Aerial crown-view tile of a tropical tree (Barro Colorado Island, Panama), acquired 20250217:
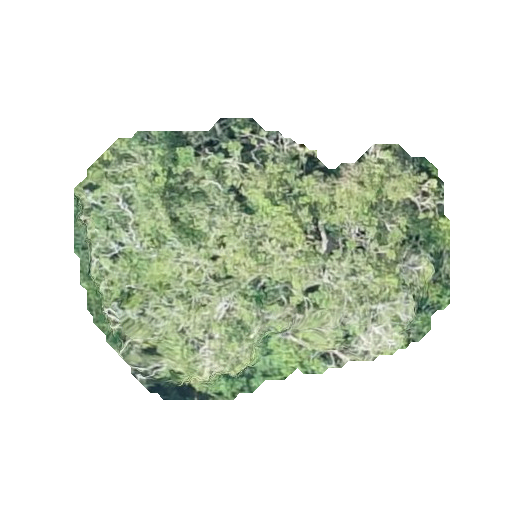
Species: Jacaranda copaia
GBIF accepted scientific name: Jacaranda copaia
Crown area: 120.321 m²